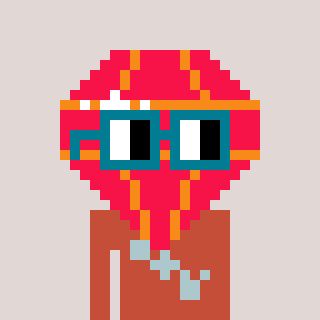
a pixel art character with square dark green glasses, a red diamond-shaped head and a rust-colored body on a warm background